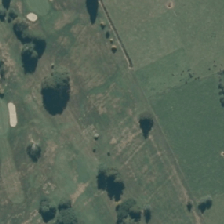
Land cover: urban_parkland